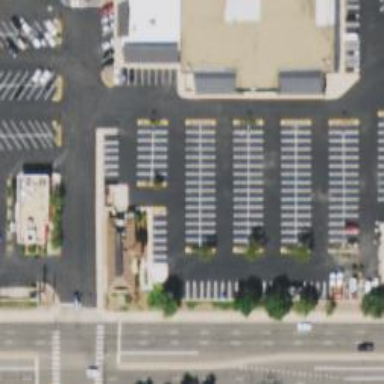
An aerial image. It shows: Asphalt road designated for service vehicles.